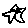
Label: star